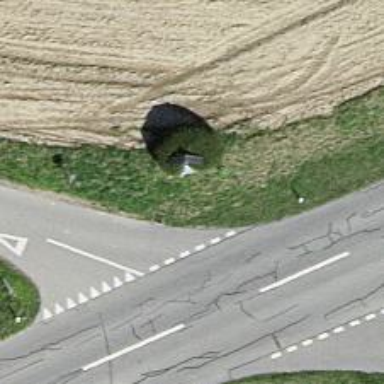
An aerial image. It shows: Wayside cross with historic significance.